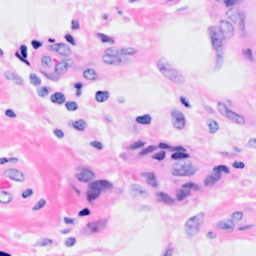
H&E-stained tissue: Breast